Field crop: maize
Growth stage: 2
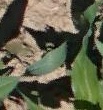
Species: maize